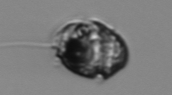
Label: Proterythropsis